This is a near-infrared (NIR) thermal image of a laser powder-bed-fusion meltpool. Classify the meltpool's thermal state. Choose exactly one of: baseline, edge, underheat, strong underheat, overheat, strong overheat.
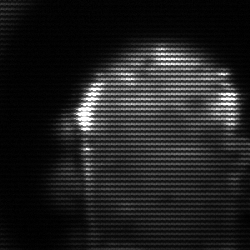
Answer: baseline